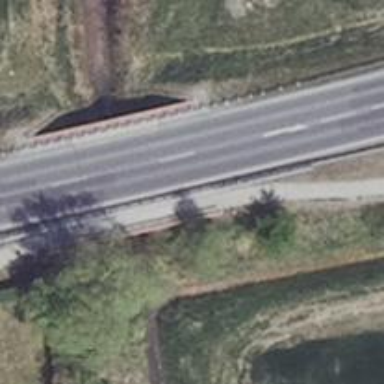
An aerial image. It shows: Primary highway on asphalt bridge.